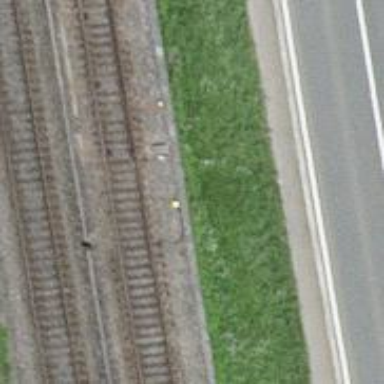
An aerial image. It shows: Railway switch.